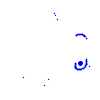
Particle: electron